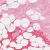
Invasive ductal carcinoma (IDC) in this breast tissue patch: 0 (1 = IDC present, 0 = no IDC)